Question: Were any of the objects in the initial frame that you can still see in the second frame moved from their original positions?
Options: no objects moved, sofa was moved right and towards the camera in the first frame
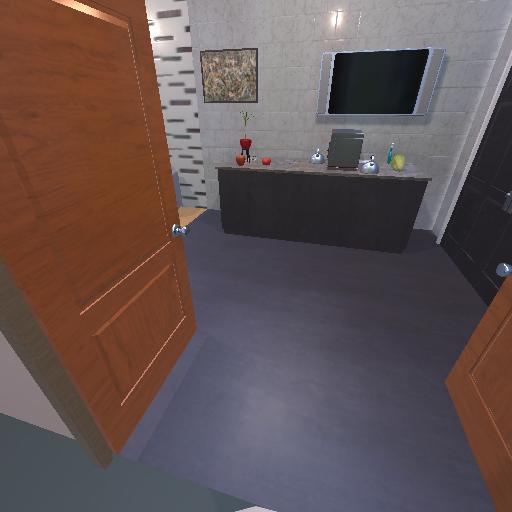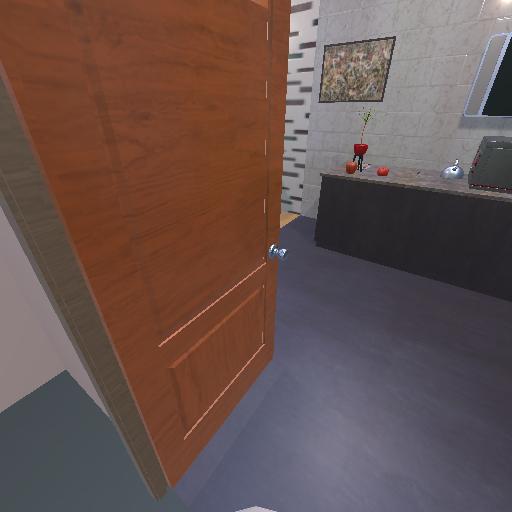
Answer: no objects moved